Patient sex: M
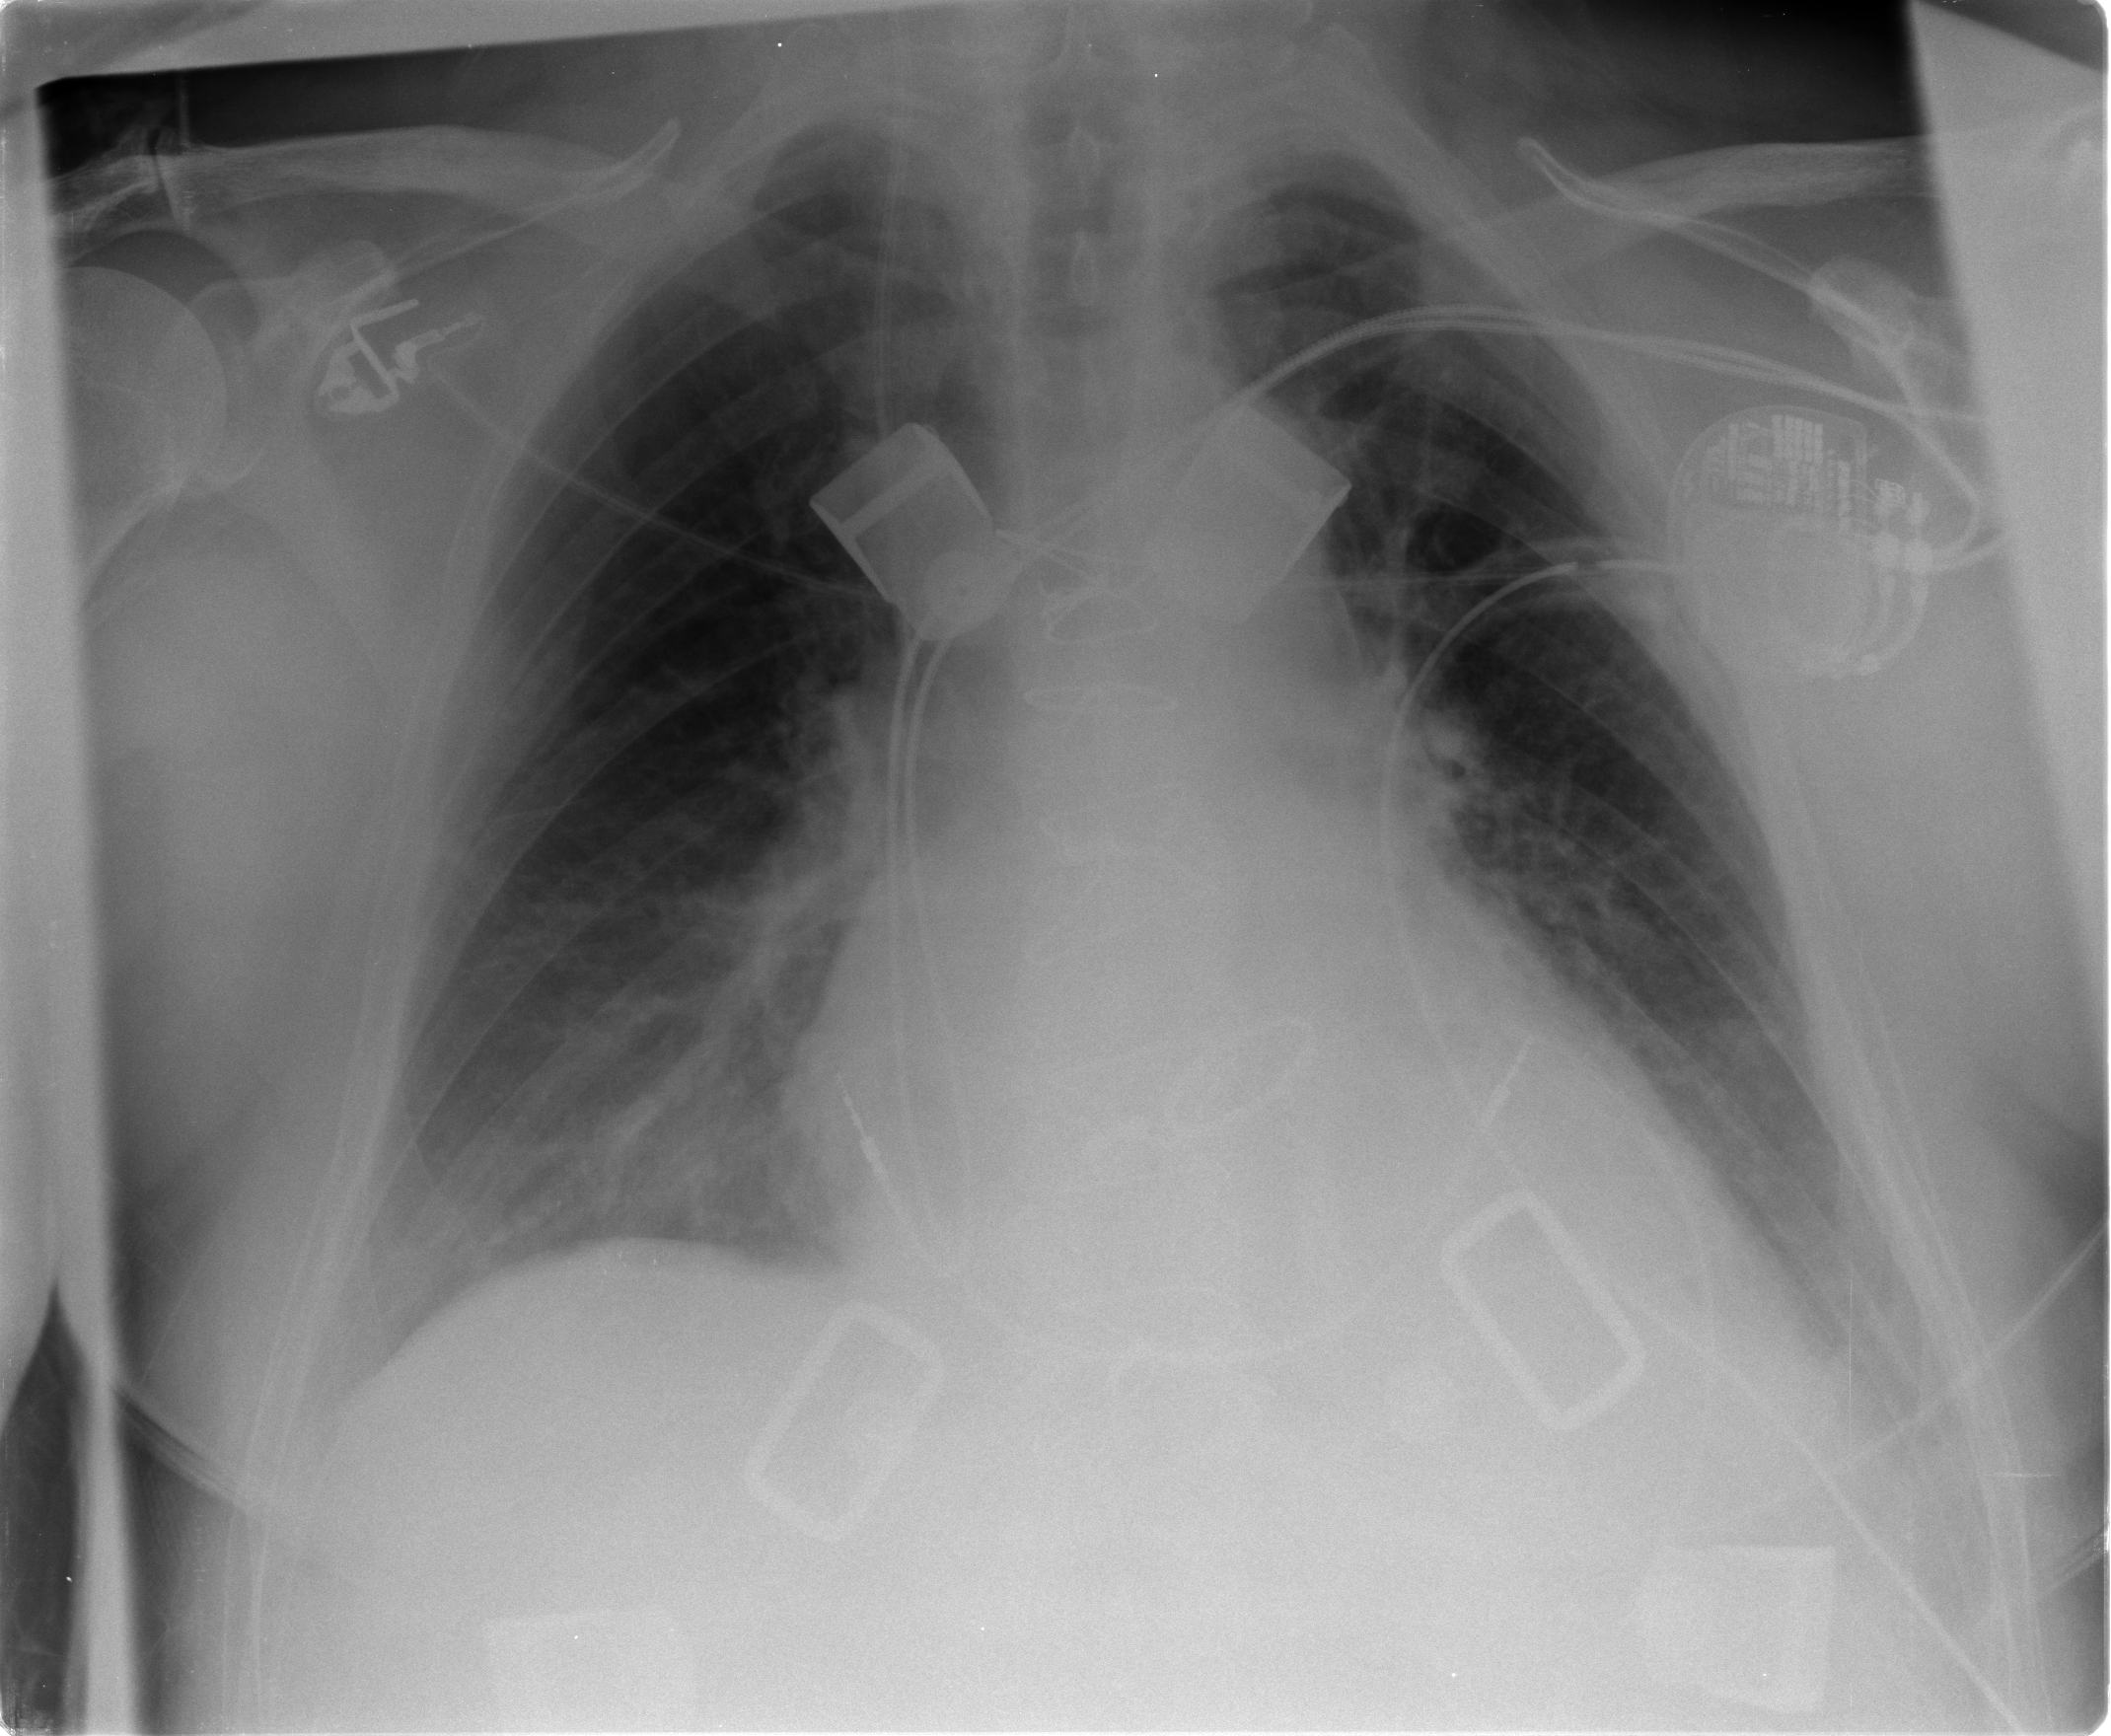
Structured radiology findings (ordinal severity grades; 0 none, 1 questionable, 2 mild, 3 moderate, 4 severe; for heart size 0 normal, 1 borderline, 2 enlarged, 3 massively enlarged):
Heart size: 2
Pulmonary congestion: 2
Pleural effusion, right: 0
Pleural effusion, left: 1
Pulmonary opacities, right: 0
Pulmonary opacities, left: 0
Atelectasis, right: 1
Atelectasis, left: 1